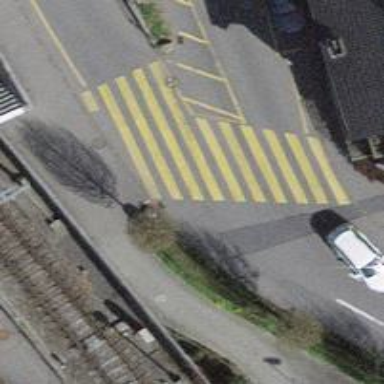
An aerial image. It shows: Uncontrolled zebra crossing with notable zebra markings.